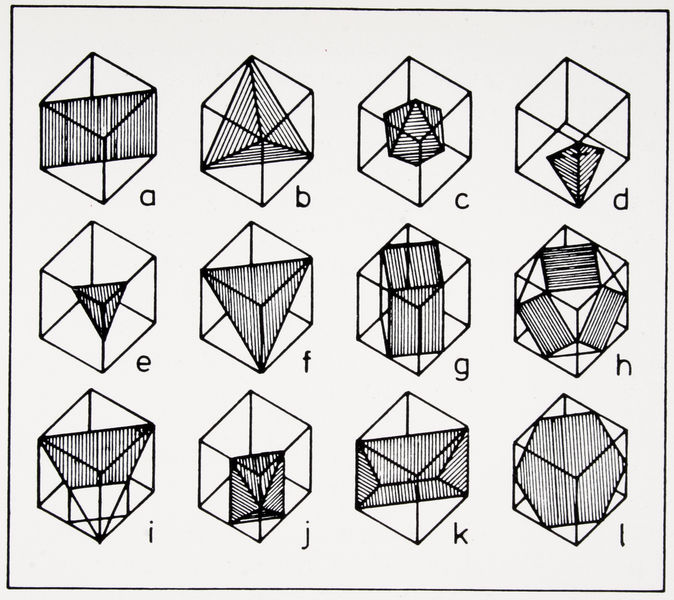
Titel: MERO-System, Beispiele für Kubus-Segmente mit Kanten
Künstler: Max Mengeringhausen
Schlagwörter: körper, weiß, dreieck, grau, raum, schwarz, zeichnung, rahmen, fläche, grafik, graphik, linien, rechtecke, schraffur, buchstaben, räume, würfel, geometrisch, kanten, geometrie, quadrat, kuben, raster, sechseck, zeichnungen, aufteilung, kubus, schwrzweiß, ansichten, konstruktionen, füllungen, verhältnisse, polyeder, tetraeder, gliederungen, inhalte, rauminhalte